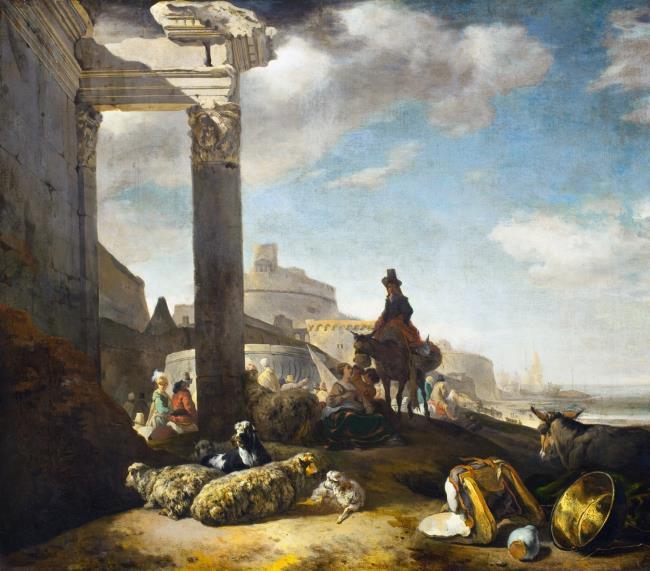
Title: Zuidelijk landschap met rustende reizigers in de schaduw van een klassieke ruïne
Artist: Jan Baptist Weenix
Earliest date: 1640
Latest date: 1645
Genre: painting
Iconography: cattle
Keywords: italianate, city wall, classical ruin, resting, sheep, donkey, shade ((light-related concept), column (architectural element), Corinthian, saddle, landing (marine structure), landscape (genre)